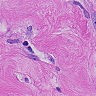
Metastatic tissue present: yes